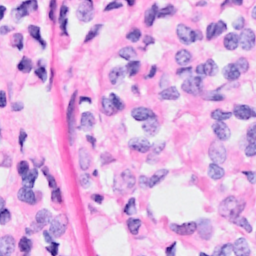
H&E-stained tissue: Breast